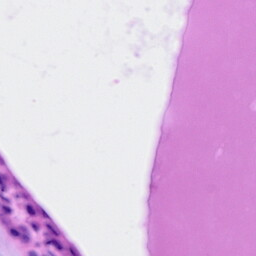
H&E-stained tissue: Ovarian